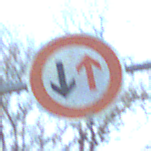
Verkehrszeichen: VorrangDesGegenverkehrs
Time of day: MorningAfternoon
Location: Outdoor (Nature)
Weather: Clear
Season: Winter
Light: Natural